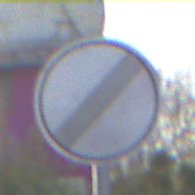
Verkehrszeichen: EndeSaemtlicherBegrenzungen
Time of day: MorningAfternoon
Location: Outdoor (Urban)
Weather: PartlyCloudy
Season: NotSpecified
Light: Natural